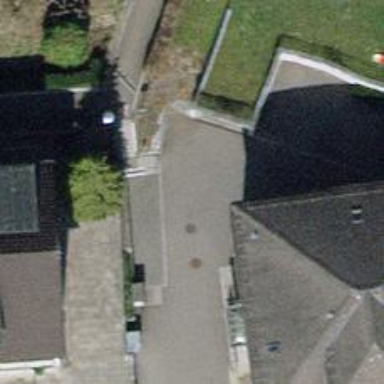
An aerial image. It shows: Road with steps.